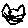
Label: cat